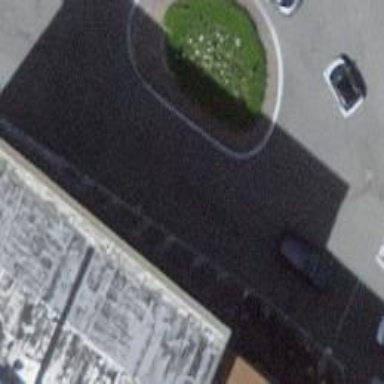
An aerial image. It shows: Primary highway intersecting roundabout.